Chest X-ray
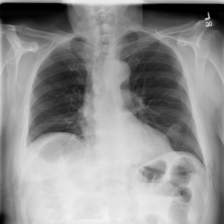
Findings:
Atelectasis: positive
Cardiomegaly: negative
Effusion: positive
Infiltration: negative
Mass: negative
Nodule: negative
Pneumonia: negative
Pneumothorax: negative
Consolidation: negative
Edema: negative
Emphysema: negative
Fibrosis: negative
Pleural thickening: negative
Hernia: negative